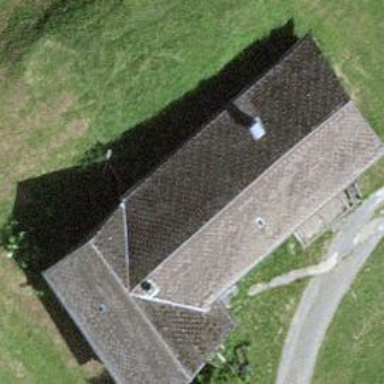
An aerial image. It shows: Gabled roof farm building.